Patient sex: F
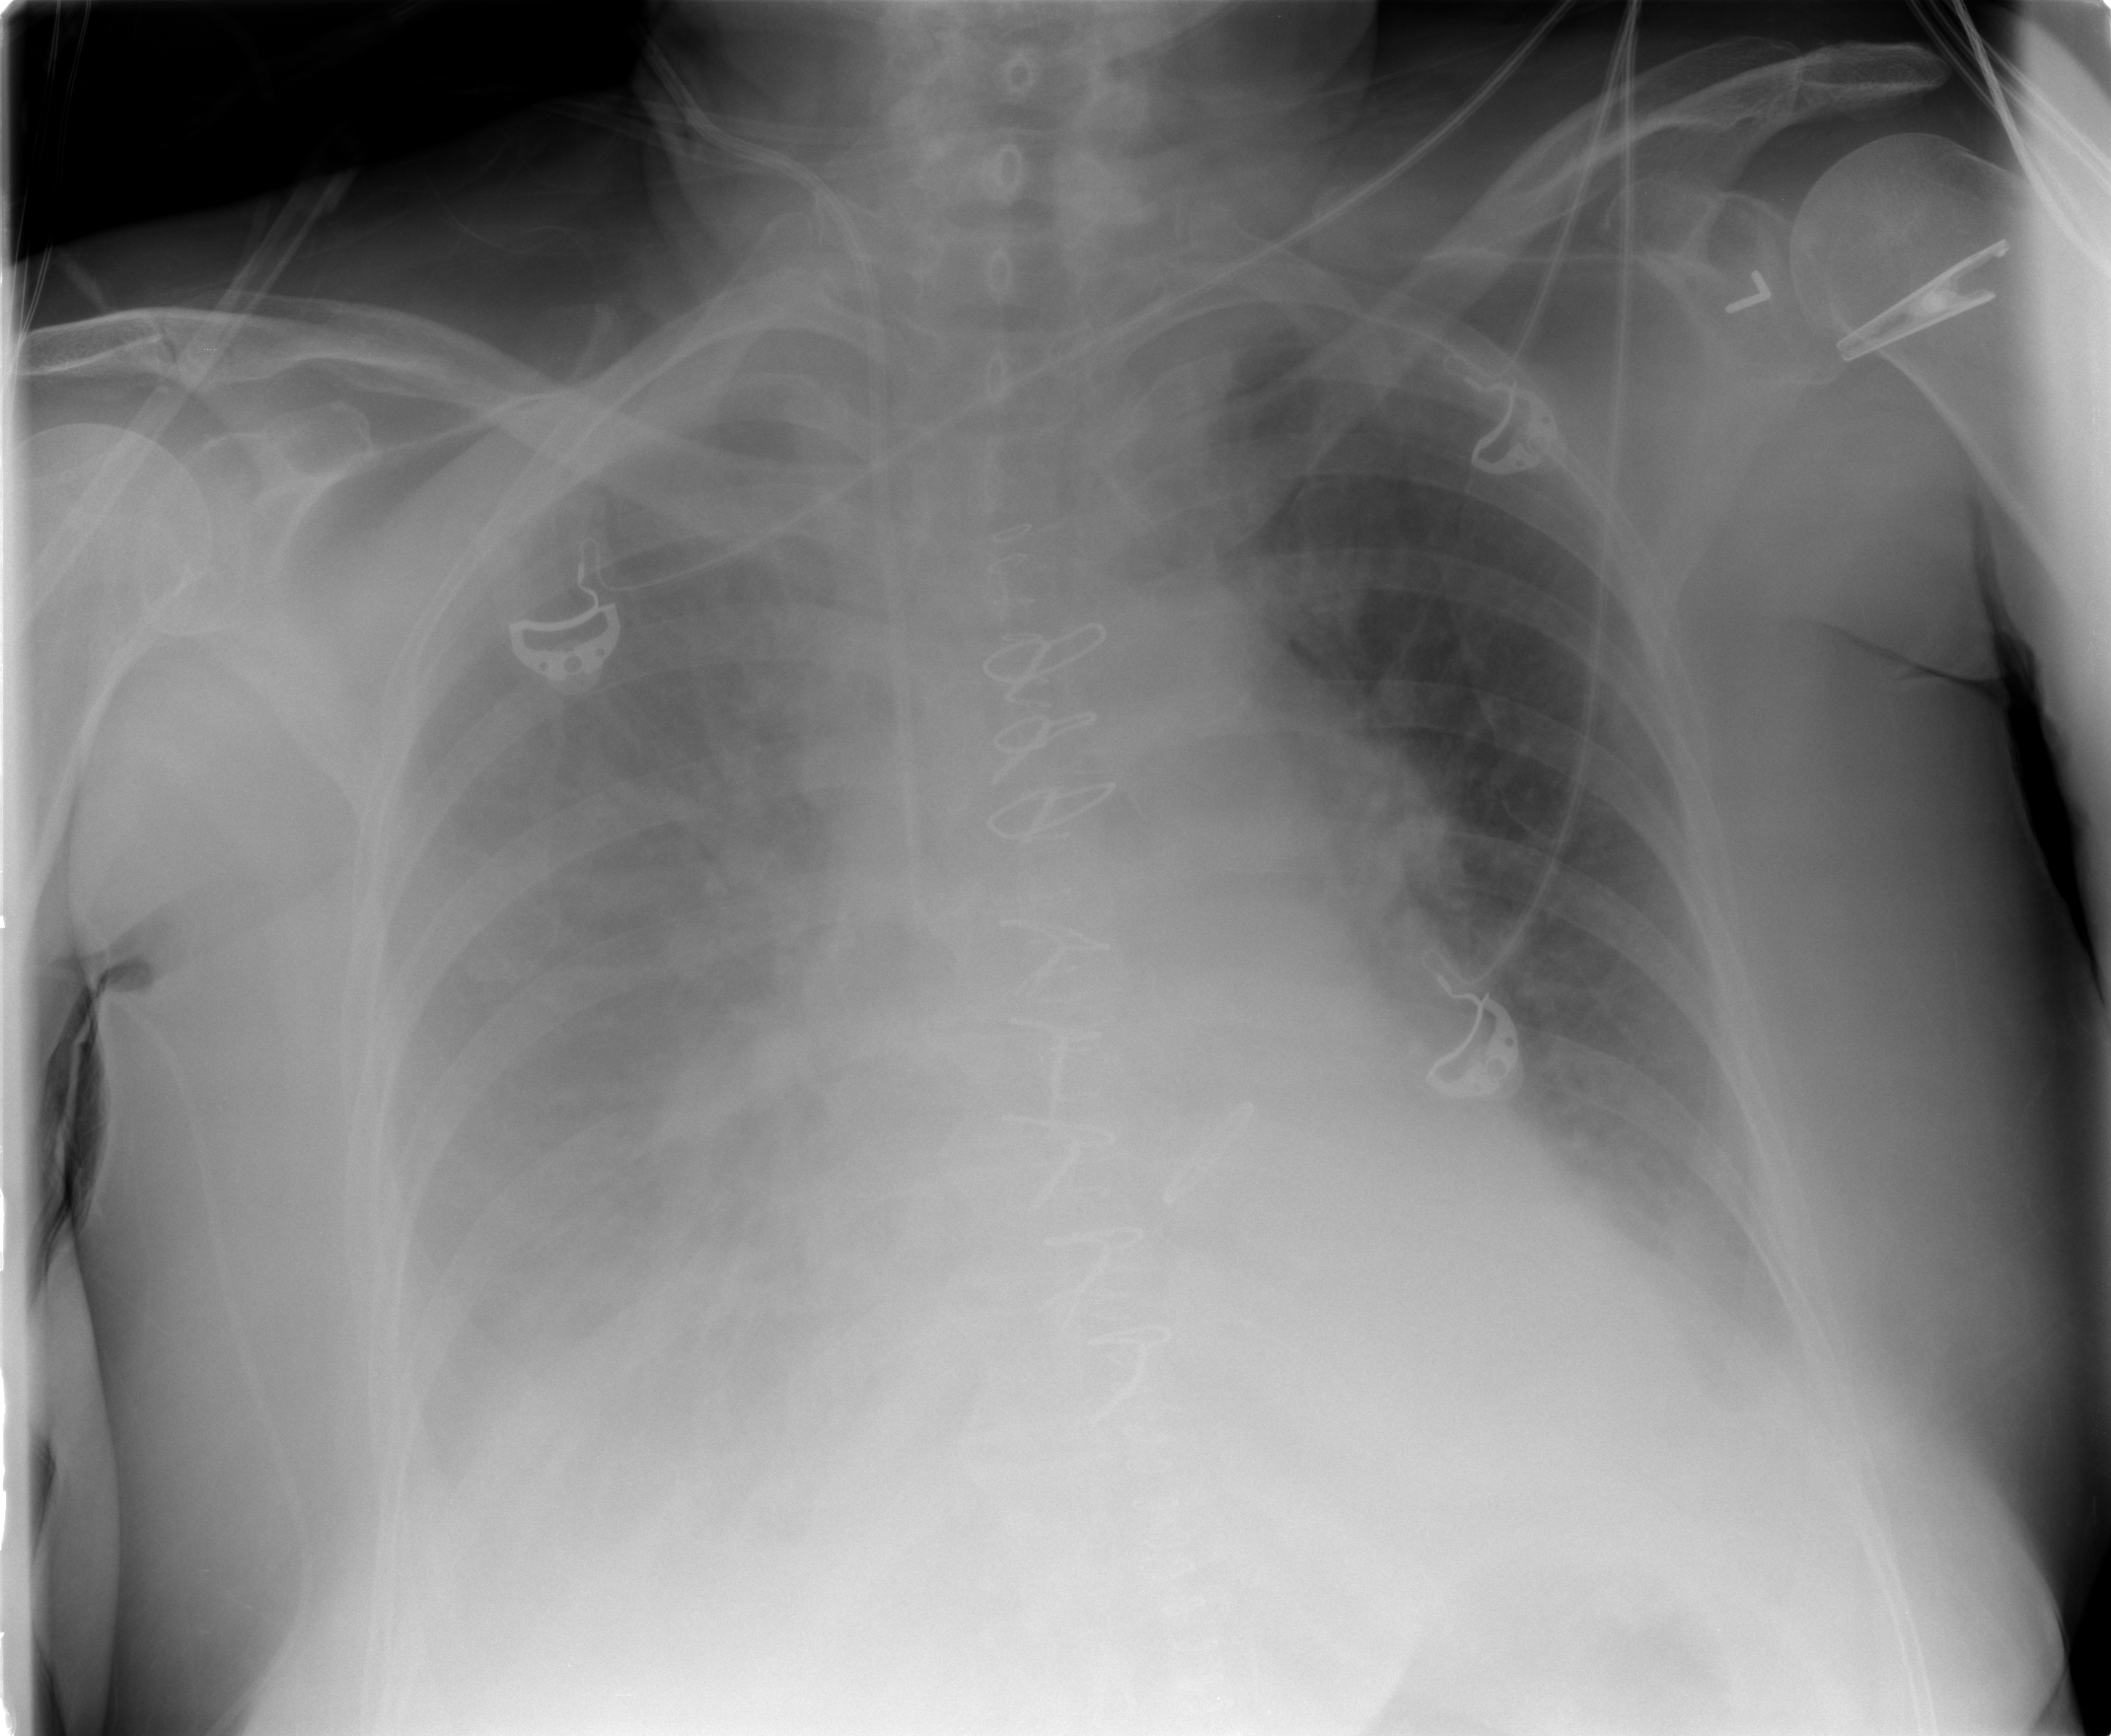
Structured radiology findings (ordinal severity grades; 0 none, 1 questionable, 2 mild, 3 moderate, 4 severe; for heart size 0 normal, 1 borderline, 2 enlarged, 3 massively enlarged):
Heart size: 0
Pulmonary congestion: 2
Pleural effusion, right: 3
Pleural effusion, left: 2
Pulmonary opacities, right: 0
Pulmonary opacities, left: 0
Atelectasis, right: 3
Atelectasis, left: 2